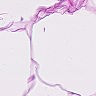
Metastatic tissue present: no